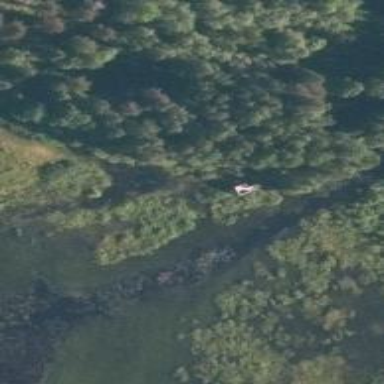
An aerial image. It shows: Bird hide located in leisure land.